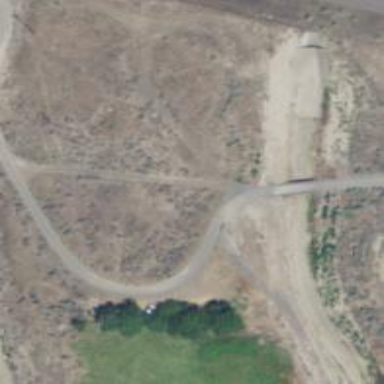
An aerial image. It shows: Unclassified road.